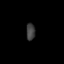
Tissue: lung
Cell type: Myeloid cells
Senescence score: 0.1686
Nuclear area (px): 152
Mean DAPI intensity: 60.651